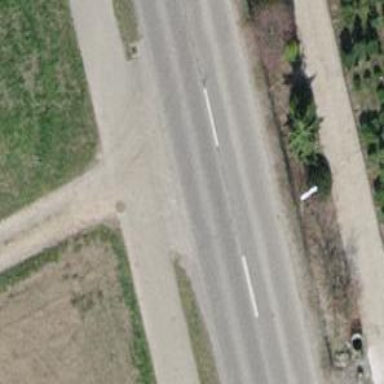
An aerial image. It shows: Secondary road with asphalt surface.